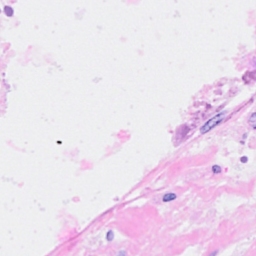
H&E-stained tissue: Breast